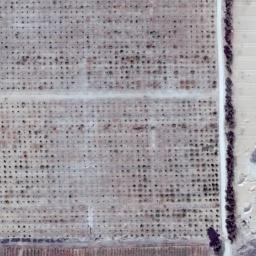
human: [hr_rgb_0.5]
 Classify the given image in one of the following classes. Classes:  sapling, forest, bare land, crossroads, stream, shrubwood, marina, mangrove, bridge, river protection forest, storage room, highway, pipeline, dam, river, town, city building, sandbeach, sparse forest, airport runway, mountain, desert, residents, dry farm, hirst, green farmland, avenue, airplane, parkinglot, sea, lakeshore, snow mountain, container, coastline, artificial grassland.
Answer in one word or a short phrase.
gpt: dry farm